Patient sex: M
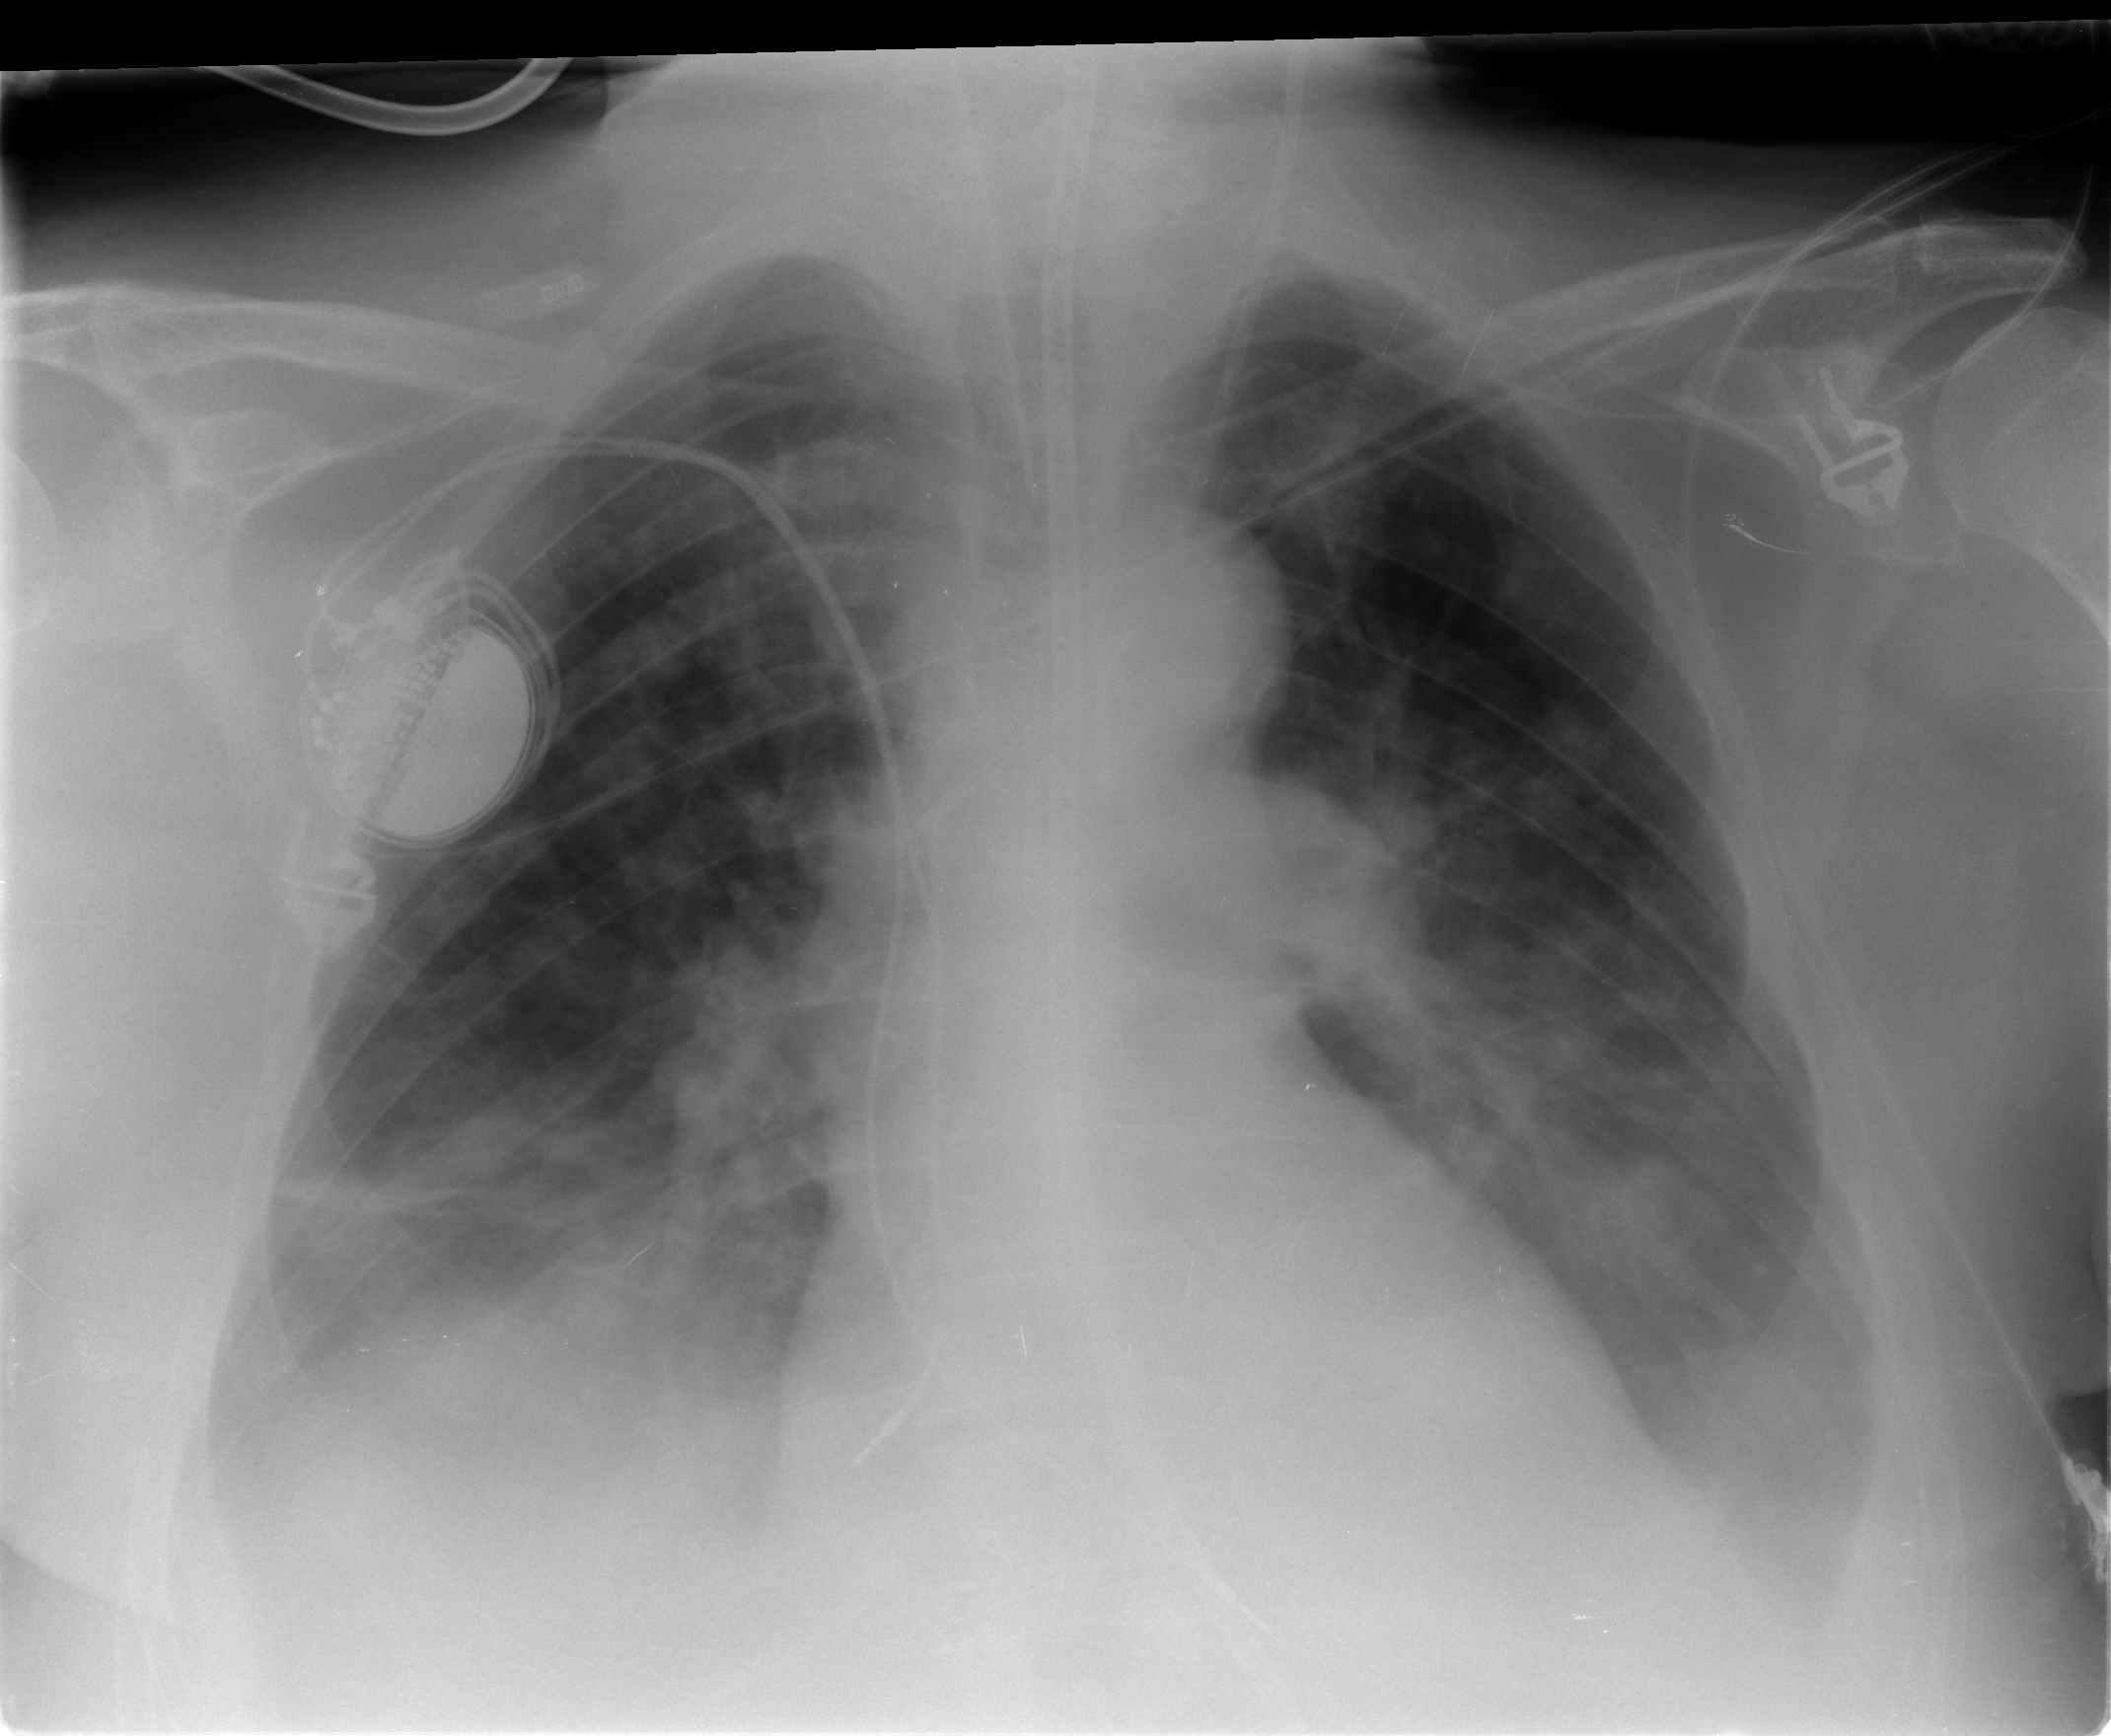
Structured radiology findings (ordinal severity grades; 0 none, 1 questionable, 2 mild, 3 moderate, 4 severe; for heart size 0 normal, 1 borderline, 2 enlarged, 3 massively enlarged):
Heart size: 1
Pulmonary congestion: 2
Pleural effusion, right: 2
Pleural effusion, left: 2
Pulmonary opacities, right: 0
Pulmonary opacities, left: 2
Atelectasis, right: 2
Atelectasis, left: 2